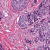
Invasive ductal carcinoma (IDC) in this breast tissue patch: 1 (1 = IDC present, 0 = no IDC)